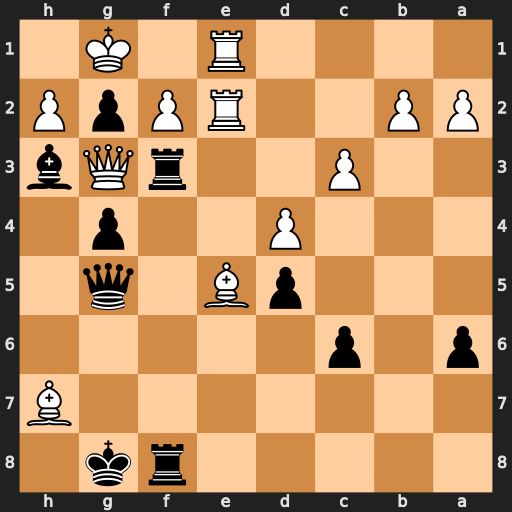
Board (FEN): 5rk1/7B/p1p5/3pB1q1/3P2p1/2P2rQb/PP2RPpP/4R1K1
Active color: b
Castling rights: -
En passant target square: -
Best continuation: Kxh7 Bd6 Rxg3